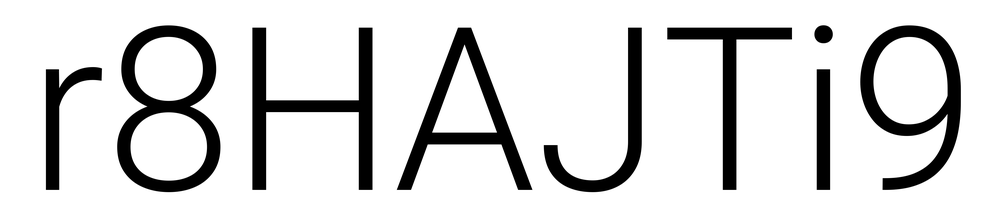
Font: Roboto_Light